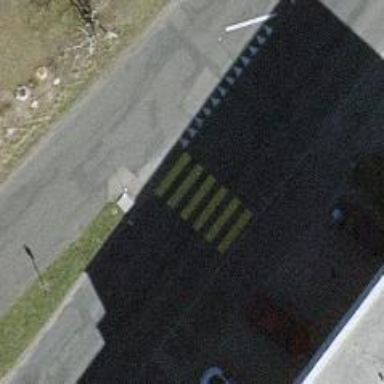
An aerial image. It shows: Marked crossing on the road.